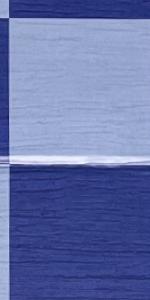
Label: Empty